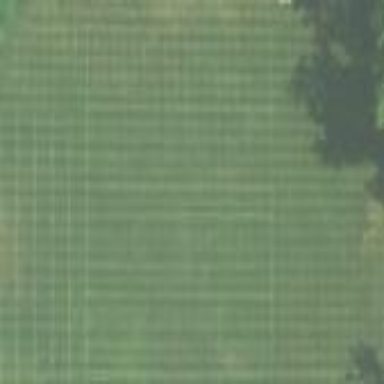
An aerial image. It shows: American football pitch for leisure and sport activities.